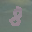
Label: 8